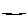
Label: line